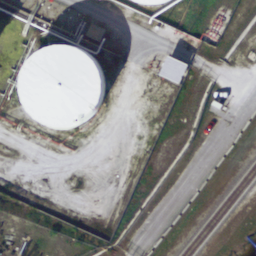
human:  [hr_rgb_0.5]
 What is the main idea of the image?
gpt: storage tanks